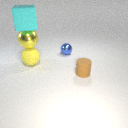
large yellow rubber sphere below large cyan rubber cube